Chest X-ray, PA view. Patient: 41 years old, sex F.
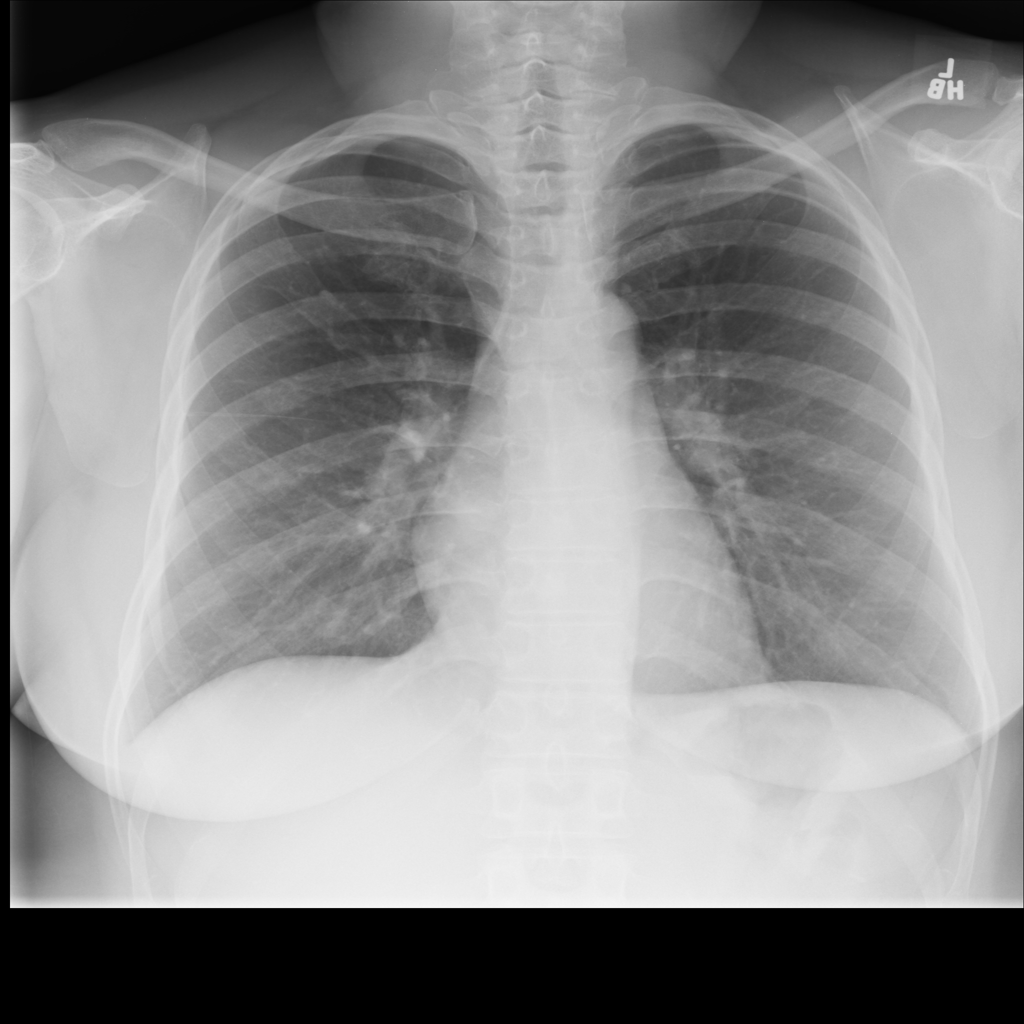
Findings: No Finding